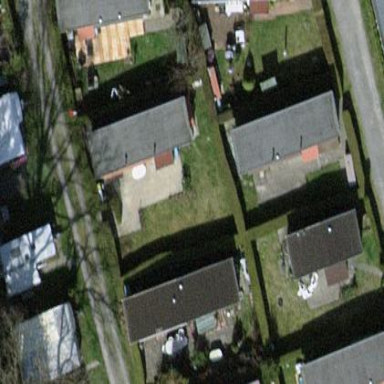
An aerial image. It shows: Static caravan building.